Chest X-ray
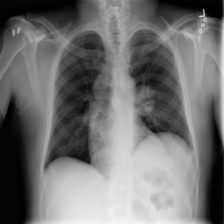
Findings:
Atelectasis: negative
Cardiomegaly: negative
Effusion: negative
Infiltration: negative
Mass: negative
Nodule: negative
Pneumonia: negative
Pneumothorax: negative
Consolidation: negative
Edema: negative
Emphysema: negative
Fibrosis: negative
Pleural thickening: negative
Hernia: negative